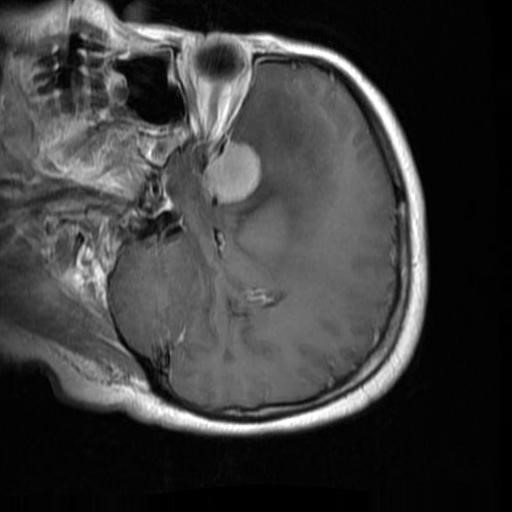
Label: brain_menin